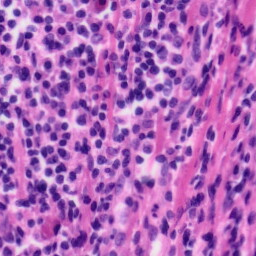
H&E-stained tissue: Tonsil